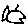
Label: fish